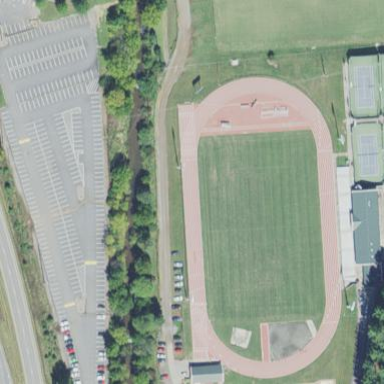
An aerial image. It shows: Athletic track located in leisure land area.